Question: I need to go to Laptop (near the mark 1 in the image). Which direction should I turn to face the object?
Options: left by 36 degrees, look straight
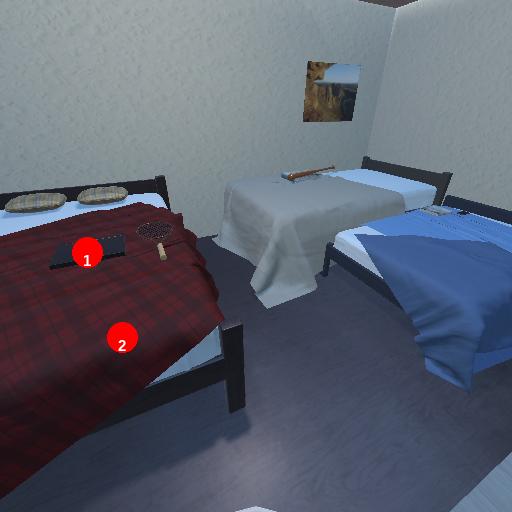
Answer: left by 36 degrees